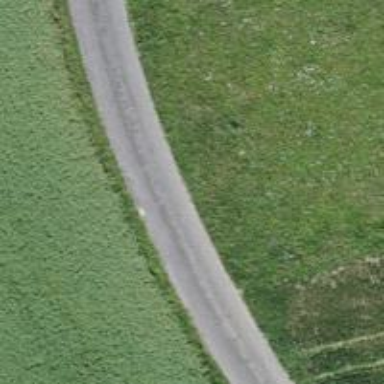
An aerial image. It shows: Unclassified road with asphalt surface.